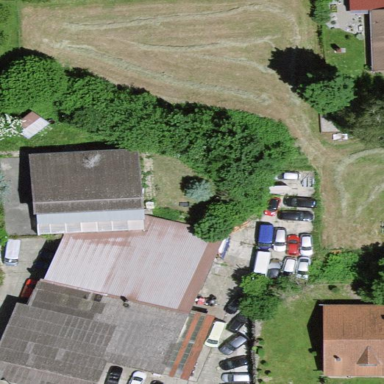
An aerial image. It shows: Group of garages.